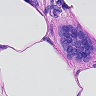
Metastatic tissue present: yes